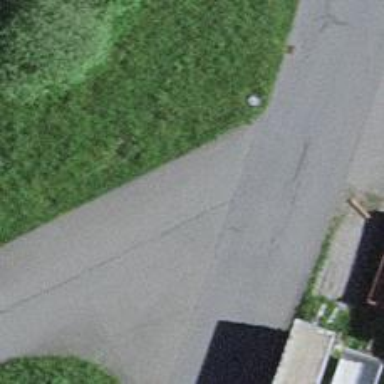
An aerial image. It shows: Residential driveway with asphalt surface.